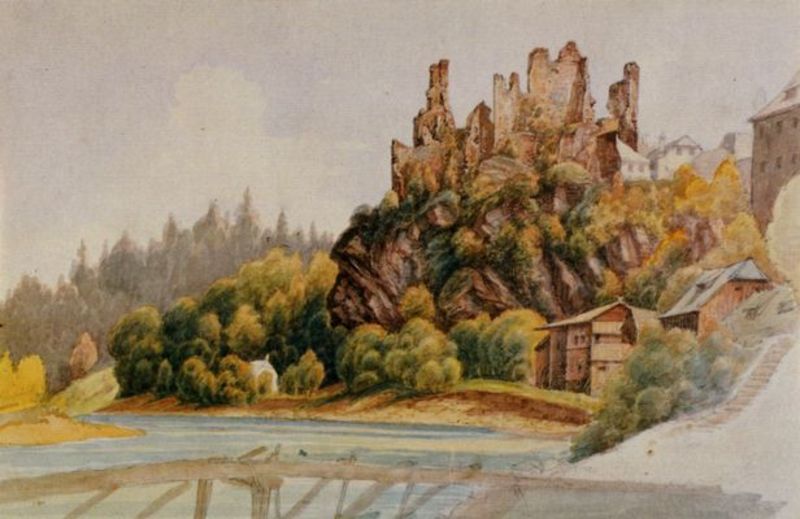
Titel: Passau, Ruine der Burg
Künstler: Christian Ludwig Boesner
Standort: Regensburg
Institution: Stadtmuseum
Schlagwörter: baum, berg, blau, felsen, gemälde, himmel, meer, wasser, weiß, wolken, aquarell, bäume, fluss, gelb, grün, landschaft, ocker, sand, see, stadt, ufer, ausschnitt, braun, bunt, fenster, grau, hell, hintergrund, holz, licht, dach, gebäude, haus, schloss, weg, wolke, zaun, beige, spitze, steine, erde, horizont, häuser, hügel, natur, spiegelung, brücke, busch, büsche, gebüsch, sträucher, land, wald, boot, turm, küste, schiff, strand, ansicht, biegung, abhang, berge, fels, hang, dorf, dächer, hellgrün, steil, hafen, kai, quai, romantik, steg, treppe, spiegeln, balken, geländer, stufen, frühling, grun, glitzern, bergdorf, ruine, burg, wälder, lichtung, zacken, eingefallen, braum, mauern, eisenbahn, kapelle, wildnis, schienen, seeufer, pavillion, verfallen, schroff, friedlich, burgruine, projektion, wassser, stiege, brückengeländer, schlossruine, runie, baumspitze, grundmauern, stfen, e, 1830, grundmauer